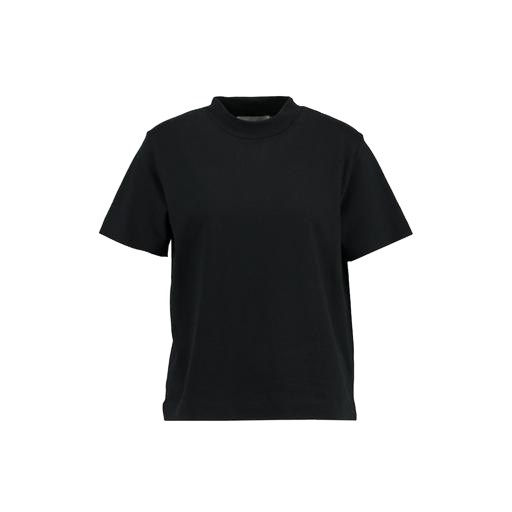
boxy fit t-shirt, mock neck t-shirt, black high neck t-shirt, white background